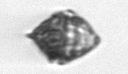
Label: Kryptoperidinium_triquetrum